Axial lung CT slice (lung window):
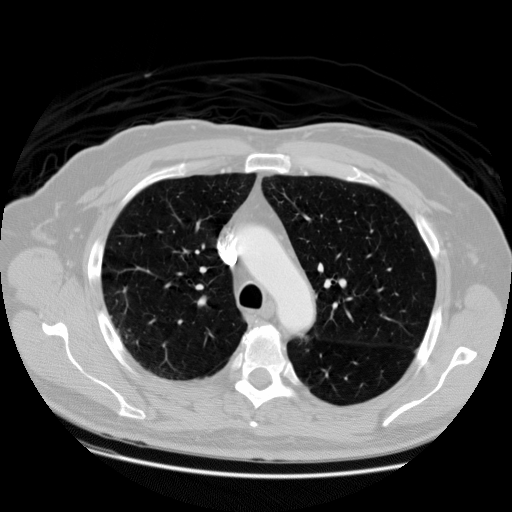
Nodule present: no